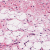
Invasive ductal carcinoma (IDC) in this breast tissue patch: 0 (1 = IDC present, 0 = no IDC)